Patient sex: M
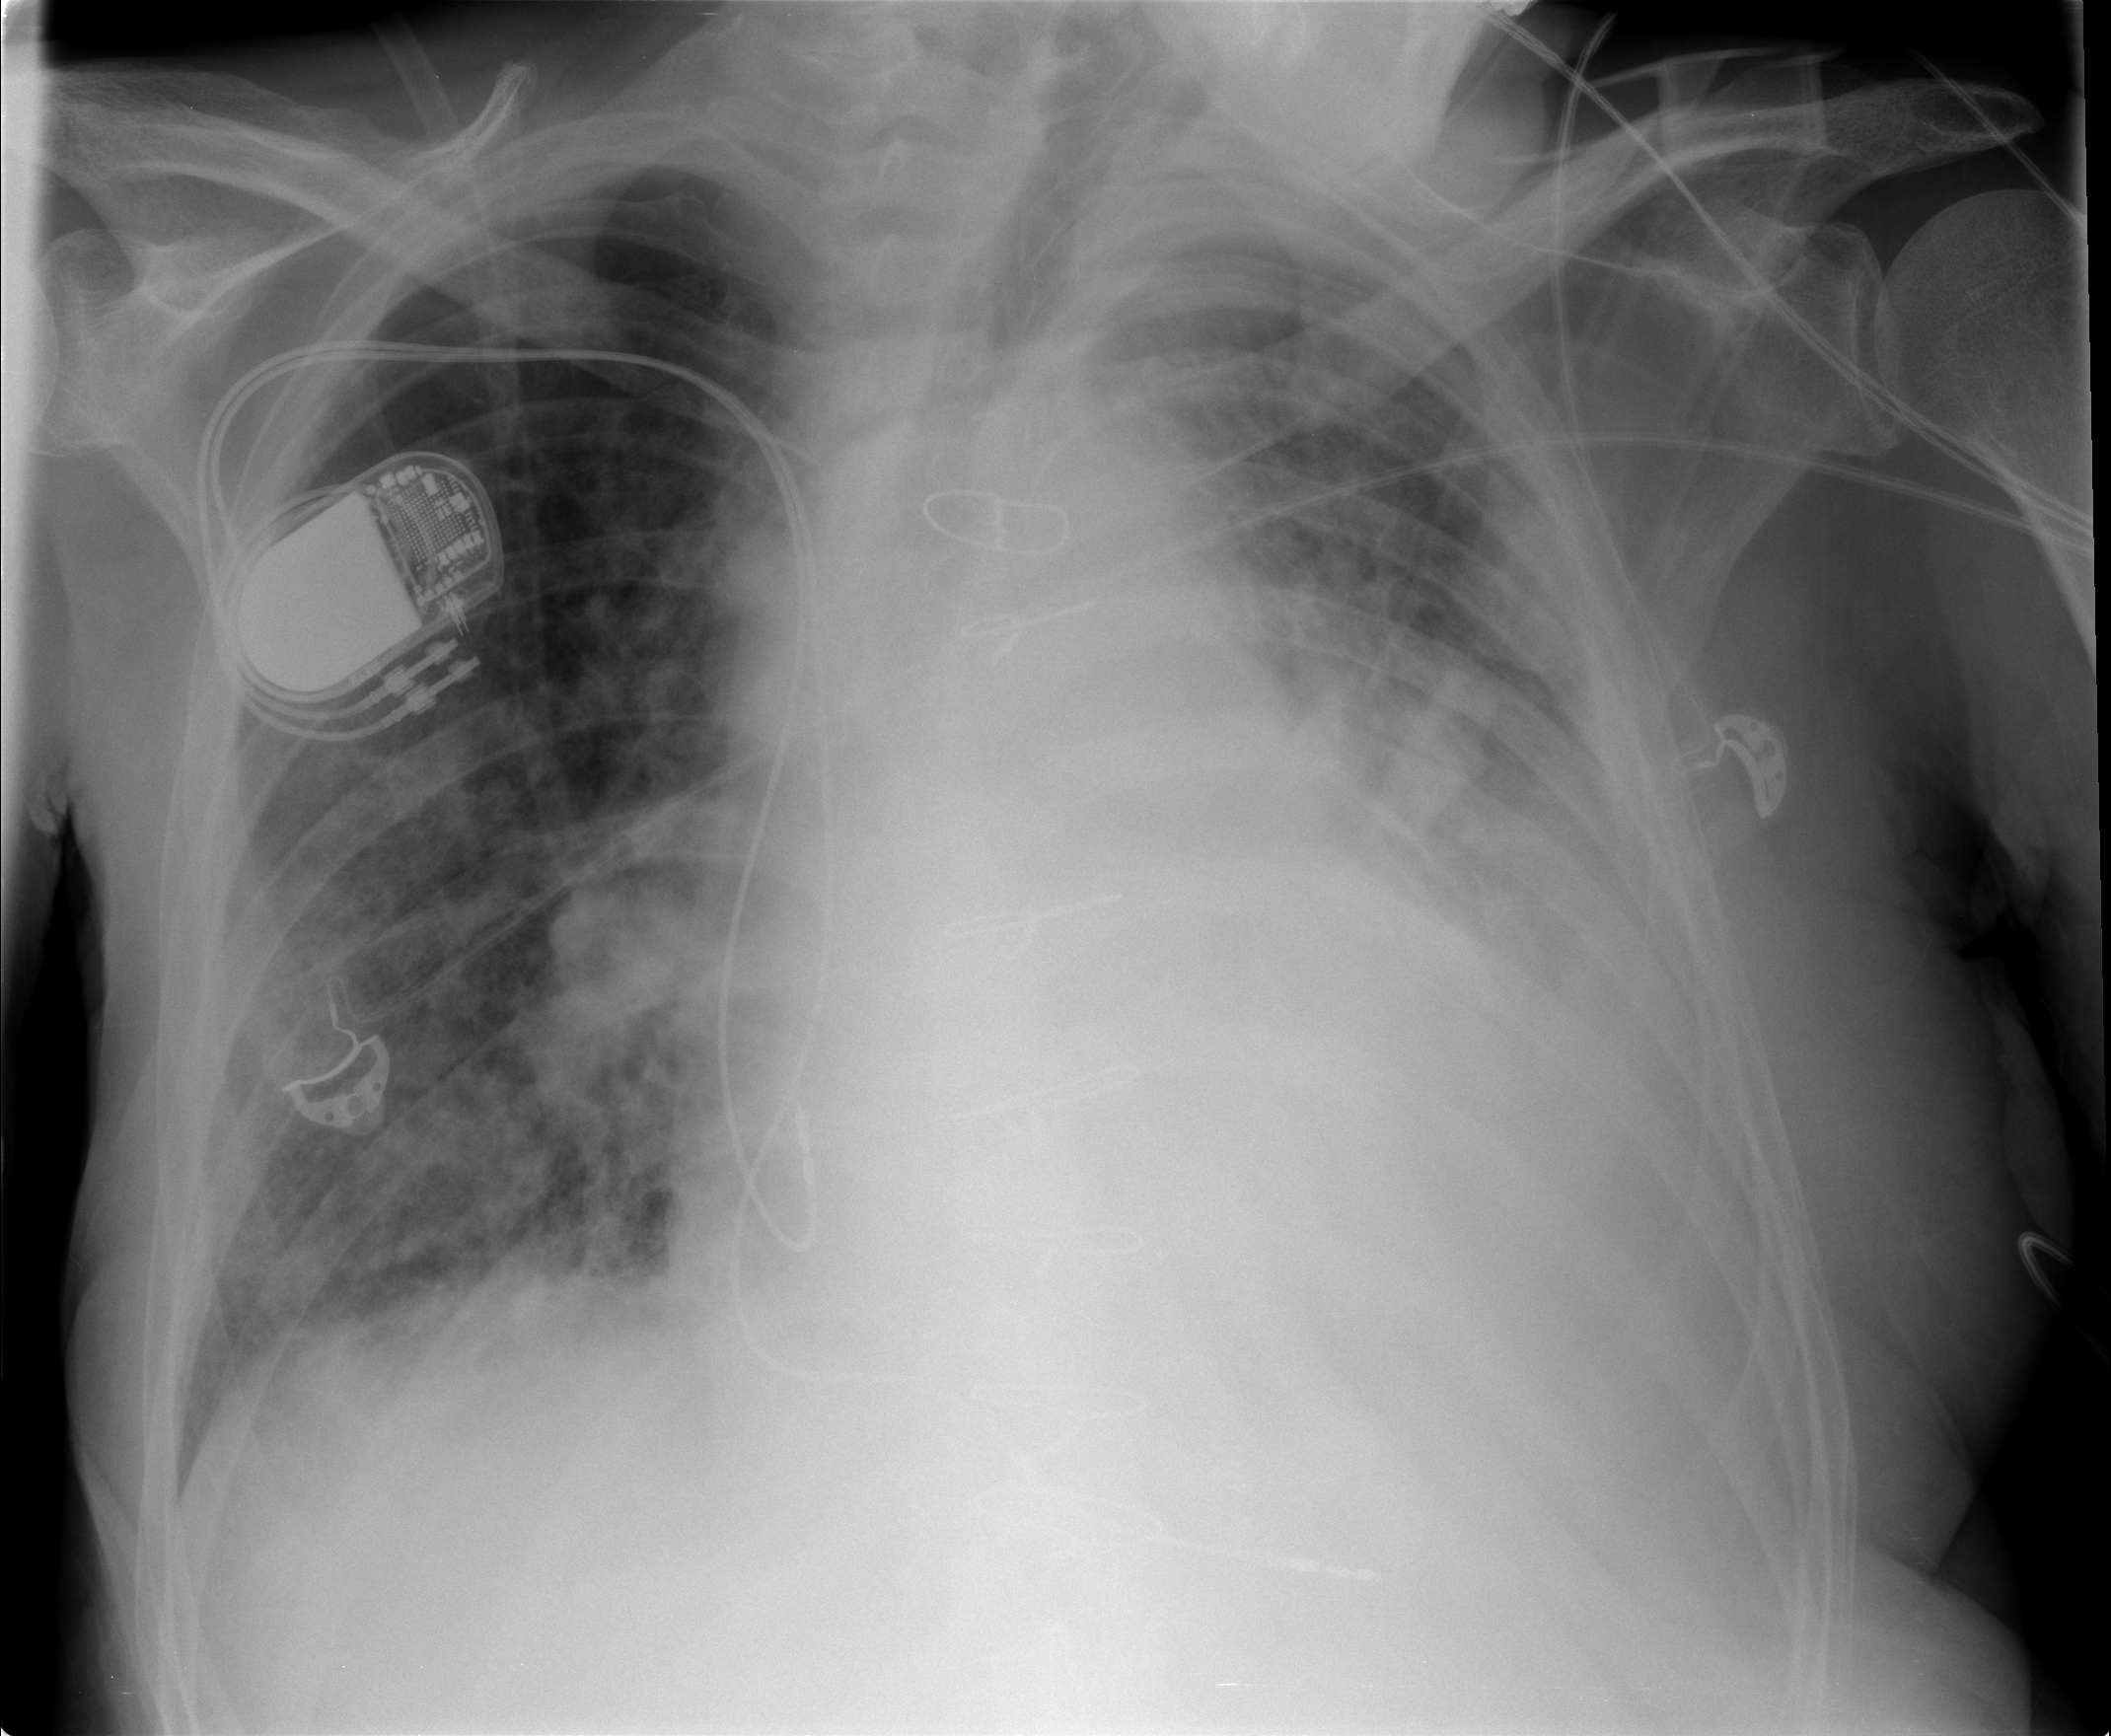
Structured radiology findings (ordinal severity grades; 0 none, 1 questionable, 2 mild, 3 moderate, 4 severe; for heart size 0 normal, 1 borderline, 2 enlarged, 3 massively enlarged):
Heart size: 2
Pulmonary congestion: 3
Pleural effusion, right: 2
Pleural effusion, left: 3
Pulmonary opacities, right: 3
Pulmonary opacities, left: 2
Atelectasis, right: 2
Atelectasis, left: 2